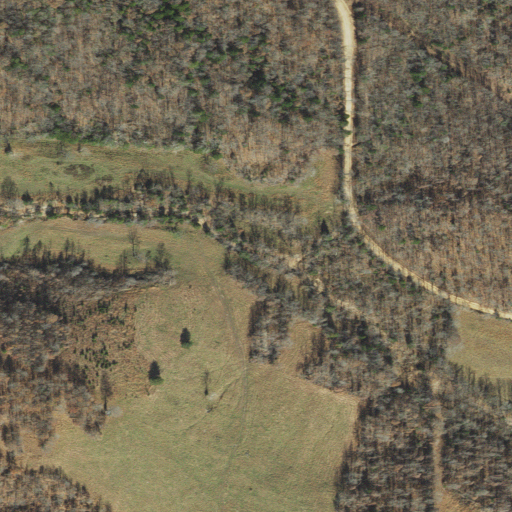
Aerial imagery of valley in Arkansas named Tober Hollow containing deciduous forest, pasture, and open development